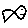
Label: fish